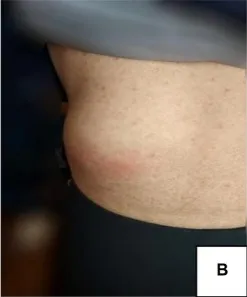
(B) Lumbar mass.
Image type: medical_photograph (skin_photograph)